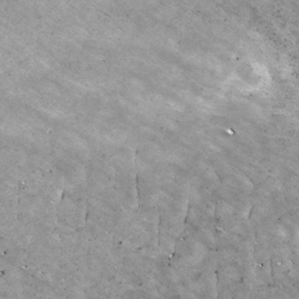
Label: non_frost